【题型】解答题　【知识点】解析几何　【难度】hard
已知中心在原点$O$，左焦点为$F_1(-1,0)$的椭圆$C_1$的左顶点为$A$，上顶点为$B$，$F_1$到直线$AB$的距离为$\frac{\sqrt{7}}{7}|OB|$.

(1)求椭圆$C_1$的方程；

(2)过点$P(3,0)$作直线$l$，使其交椭圆$C_1$于$R、S$两点，交直线$x=1$于$Q$点. 问：是否存在这样的直线$l$，使$|PQ|$是$|PR|、|PS|$的等比中项？若存在，求出直线$l$的方程；若不存在，说明理由；

(3)若椭圆$C_1$方程为$\frac{x^2}{a^2} + \frac{y^2}{b^2} = 1(a > b > 0)$，椭圆$C_2$方程为：$\frac{x^2}{a^2} + \frac{y^2}{b^2} = k(k > 0, k \neq 1)$，则称椭圆$C_2$是椭圆$C_1$的$k$倍相似椭圆. 已知$C_2$是椭圆$C_1$的 3 倍相似椭圆，若直线$y = sx + t$与两椭圆$C_1、C_2$交于四点（依次为$P、Q、R、S$），且$\overrightarrow{PS} + \overrightarrow{RS} = 2\overrightarrow{QS}$，试研究动点$E(s,t)$的轨迹方程.
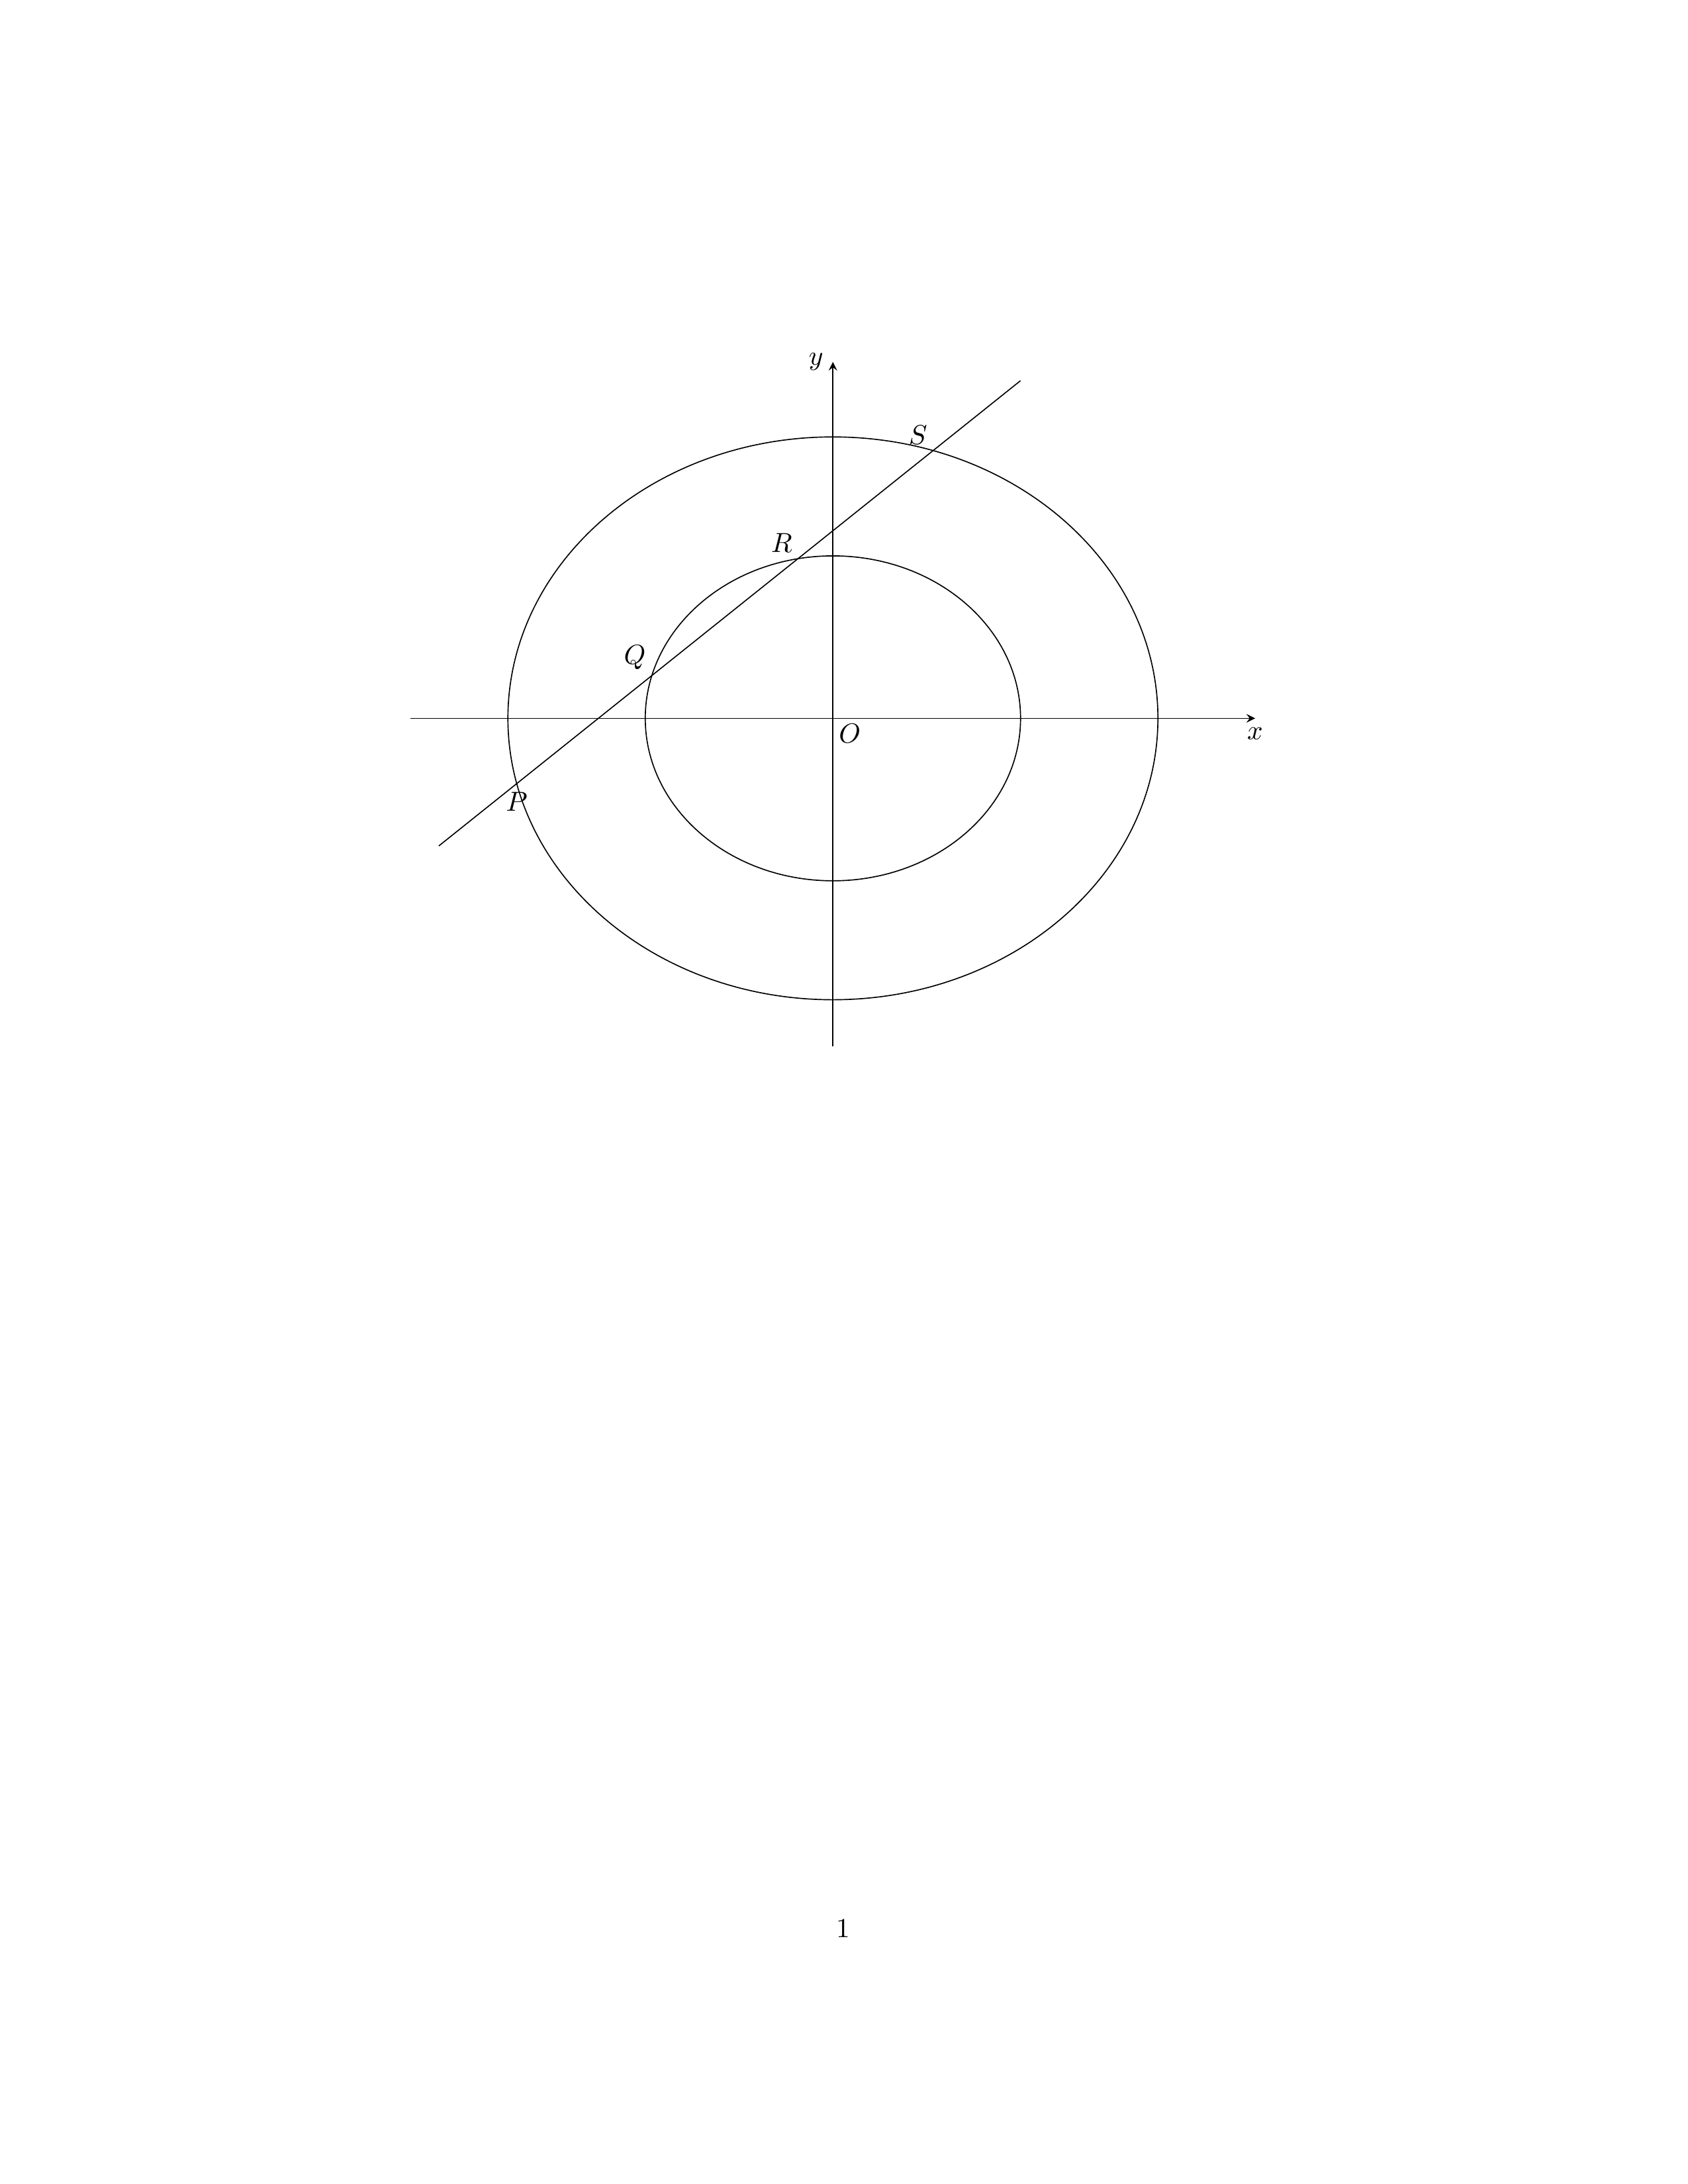
【解答】
【答案】(1)$\frac{x^2}{4} + \frac{y^2}{3} = 1$

(2)存在，$y = \pm \frac{\sqrt{3}}{4}(x - 3)$

(3)$\frac{4t^2}{9} - \frac{4s^2}{3} = 1$

【分析】(1)设椭圆$C_1$方程为$\frac{x^2}{a^2} + \frac{y^2}{b^2} = 1(a > b > 0)$，根据已知条件可得出关于$a、b$的方程组，解出这两个量的值，即可得出椭圆$C_1$的方程；

(2)分析可知直线$l$不与$x$轴重合，设直线$l$的方程为$x = my + 3$，记$R(x_1, y_1)$，$S(x_2, y_2)$，$Q(x_0, y_0)$，将直线$l$的方程与椭圆$C_1$的方程联立，列出韦达定理，求出$y_0$，由已知条件可得出$y_1 y_2 = y_0^2$，求出$m$的值，即可得出直线$l$的方程；

(3)设$Q、R、P、S$各点坐标依次为$(x_1, y_1)$，$(x_2, y_2)$，$(x_3, y_3)$，$(x_4, y_4)$，将直线$y = sx + t$与两椭圆的方程联立，列出韦达定理，分析可知$|x_3 - x_4| = 3|x_1 - x_2|$，化简可得出动点$E$的轨迹方程.

【解析】(1) 解：设椭圆$C_1$方程为$\frac{x^2}{a^2} + \frac{y^2}{b^2} = 1(a > b > 0)$,

所以直线 $AB$ 方程为 $\frac{x}{-a} + \frac{y}{b} = 1$，即 $bx - ay + ab = 0$,

所以，点 $F_1(-1,0)$ 到直线 $AB$ 距离为 $d = \frac{|-b + ab|}{\sqrt{a^2 + b^2}} = \frac{\sqrt{7}}{7}b \Rightarrow a^2 + b^2 = 7(a - 1)^2$,

又 $b^2 = a^2 - 1$，解得：$a = 2, b = \sqrt{3}$，故椭圆 $C_1$ 方程为 $\frac{x^2}{4} + \frac{y^2}{3} = 1$.

(2) 解：当直线 $l$ 与 $x$ 轴重合时，$|PQ| = 2$，而 $|PR| \cdot |PS| = 1 \times 5 = 5$,

所以 $|PQ|^2 \neq |PR| \cdot |PS|$，不合乎题意；

若存在直线 $l$，使 $|PQ|$ 是 $|PR|、|PS|$ 的等比中项，则可设直线 $l$ 方程为 $x = my + 3$,

联立 $\begin{cases} x = my + 3 \\ 3x^2 + 4y^2 = 12 \end{cases}$ 可得 $(3m^2 + 4)y^2 + 18my + 15 = 0$,

所以，$\Delta = (18m)^2 - 4 \times 15(3m^2 + 4) = 48(3m^2 - 5) > 0$，解得 $m^2 > \frac{5}{3}$,

记 $R(x_1, y_1)$，$S(x_2, y_2)$，$Q(x_0, y_0)$，由韦达定理可得 $y_1 y_2 = \frac{15}{3m^2 + 4}$,

在直线 $l$ 的方程中，令 $x = 1$，可得 $y = -\frac{2}{m}$，即 $y_0 = -\frac{2}{m}$,

因为 $|PQ|^2 = |PR| \cdot |PS|$，即 $(1 + m^2)y_0^2 = (1 + m^2)y_1 y_2$，则 $y_1 y_2 = y_0^2$,

所以，$\frac{15}{3m^2 + 4} = \frac{4}{m^2}$，解得 $m = \pm \frac{4\sqrt{3}}{3}$，满足 $m^2 > \frac{5}{3}$,

故存在直线 $l$，使 $|PQ|$ 是 $|PR|、|PS|$ 的等比中项，其方程为 $x = \pm \frac{4\sqrt{3}}{3}y + 3$，即 $y = \pm \frac{\sqrt{3}}{4}(x - 3)$.

(3) 解：椭圆 $C_1$ 的 3 倍相似椭圆 $C_2$ 的方程为 $\frac{x^2}{12} + \frac{y^2}{9} = 1$,

设 $Q、R、P、S$ 各点坐标依次为 $(x_1, y_1)$，$(x_2, y_2)$，$(x_3, y_3)$，$(x_4, y_4)$,

联立 $\begin{cases} y = sx + t \\ 3x^2 + 4y^2 = 12 \end{cases}$ 可得 $(4s^2 + 3)x^2 + 8stx + 4t^2 - 12 = 0$,

则 $\Delta_1 = 64s^2 t^2 - 4(4s^2 + 3)(4t^2 - 12) = 48(4s^2 + 3 - t^2) > 0$,

此时 $x_1 + x_2 = -\frac{8st}{3 + 4s^2}, x_1 x_2 = \frac{4t^2 - 12}{3 + 4s^2}$,

所以，$|x_1 - x_2| = \sqrt{(x_1 + x_2)^2 - 4x_1 x_2} = \frac{4\sqrt{3(4s^2 + 3 - t^2)}}{4s^2 + 3}$,

联立 $\begin{cases} y = sx + t \\ 3x^2 + 4y^2 = 36 \end{cases}$ 可得 $(4s^2 + 3)x^2 + 8stx + 4t^2 - 36 = 0$,

$\Delta_2 = 64s^2 t^2 - 4(4s^2 + 3)(4t^2 - 36) = 48(12s^2 + 9 - t^2) > 0$,

所以，$x_3 + x_4 = -\frac{8st}{4s^2 + 3}, x_3 x_4 = \frac{4t^2 - 36}{4s^2 + 3}$,

所以，$|x_3 - x_4| = \sqrt{(x_3 + x_4)^2 - 4x_3 x_4} = \frac{4\sqrt{3(12s^2 + 9 - t^2)}}{4s^2 + 3}$,

因为 $x_1 + x_2 = x_3 + x_4$，可得线段 $PS、QR$ 的中点相同，所以 $|PQ| = |RS|$,

由 $\overrightarrow{PS} + \overrightarrow{RS} = 2\overrightarrow{QS} \Rightarrow \overrightarrow{PQ} = \overrightarrow{QR}$，所以 $|PS| = 3|QR|$，可得 $|x_3 - x_4| = 3|x_1 - x_2|$,

$\therefore \frac{4\sqrt{3(12s^2 + 9 - t^2)}}{3 + 4s^2} = 3 \times \frac{4\sqrt{3(4s^2 + 3 - t^2)}}{3 + 4s^2} \Rightarrow 12s^2 + 9 = 4t^2$，满足 $\Delta_1 > 0, \Delta_2 > 0$,

故动点 $E(s,t)$ 的轨迹方程为 $\frac{4t^2}{9} - \frac{4s^2}{3} = 1$.

【点睛】方法点睛：利用韦达定理法解决直线与圆锥曲线相交问题的基本步骤如下：

(1) 设直线方程，设交点坐标为 $(x_1, y_1)$，$(x_2, y_2)$;

(2) 联立直线与圆锥曲线的方程，得到关于 $x$ (或 $y$) 的一元二次方程，必要时计算 $\Delta$;

(3) 列出韦达定理；

(4) 将所求问题或题中的关系转化为 $x_1 + x_2, x_1 x_2$ (或 $y_1 + y_2, y_1 y_2$) 的形式；

(5) 代入韦达定理求解.